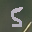
Label: 5